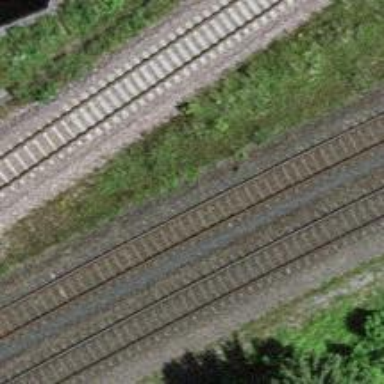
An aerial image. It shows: Railway line running on embankment.